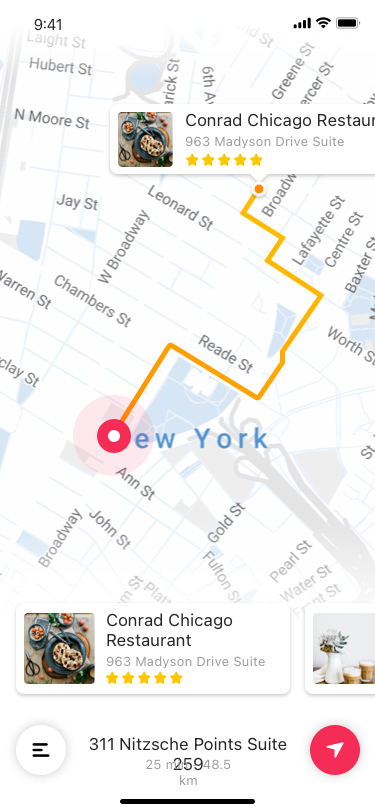
Text in this UI design:
Conrad Chicago Restaurant
963 Madyson Drive Suite 679
311 Nitzsche Points Suite 259
25 min - 48.5 km
Conrad Chicago Restaurant
963 Madyson Drive Suite 679